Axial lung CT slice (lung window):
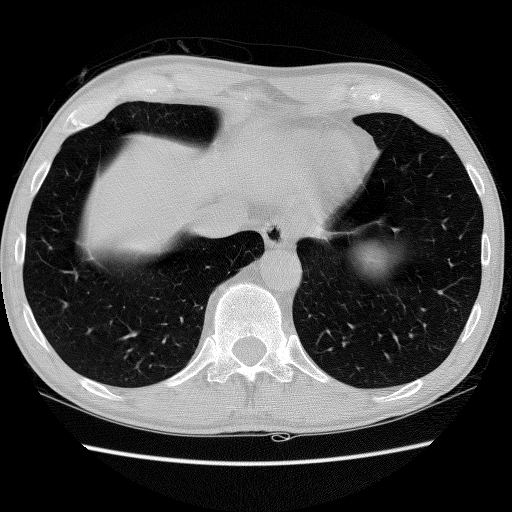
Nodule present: no